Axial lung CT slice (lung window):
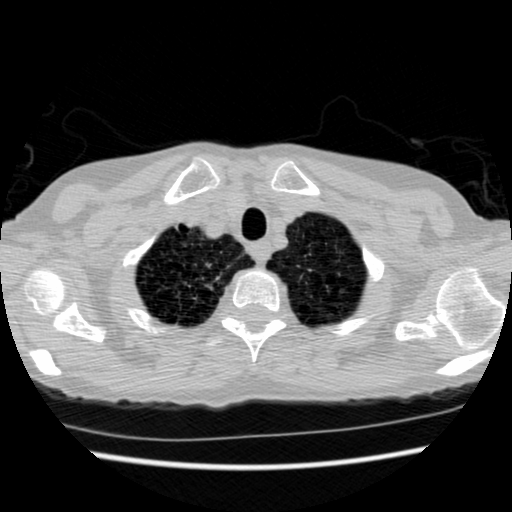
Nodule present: no